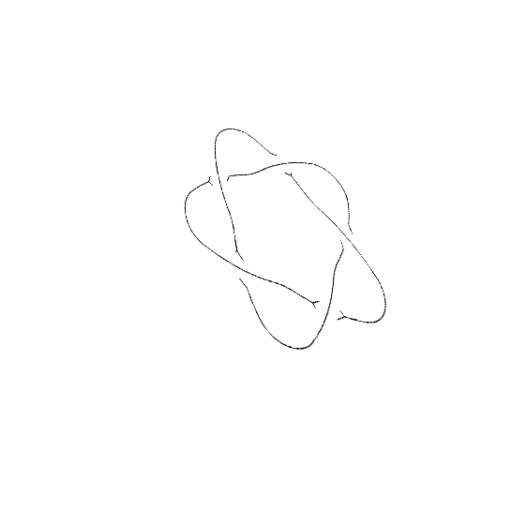
Crossing number: 5